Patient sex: F
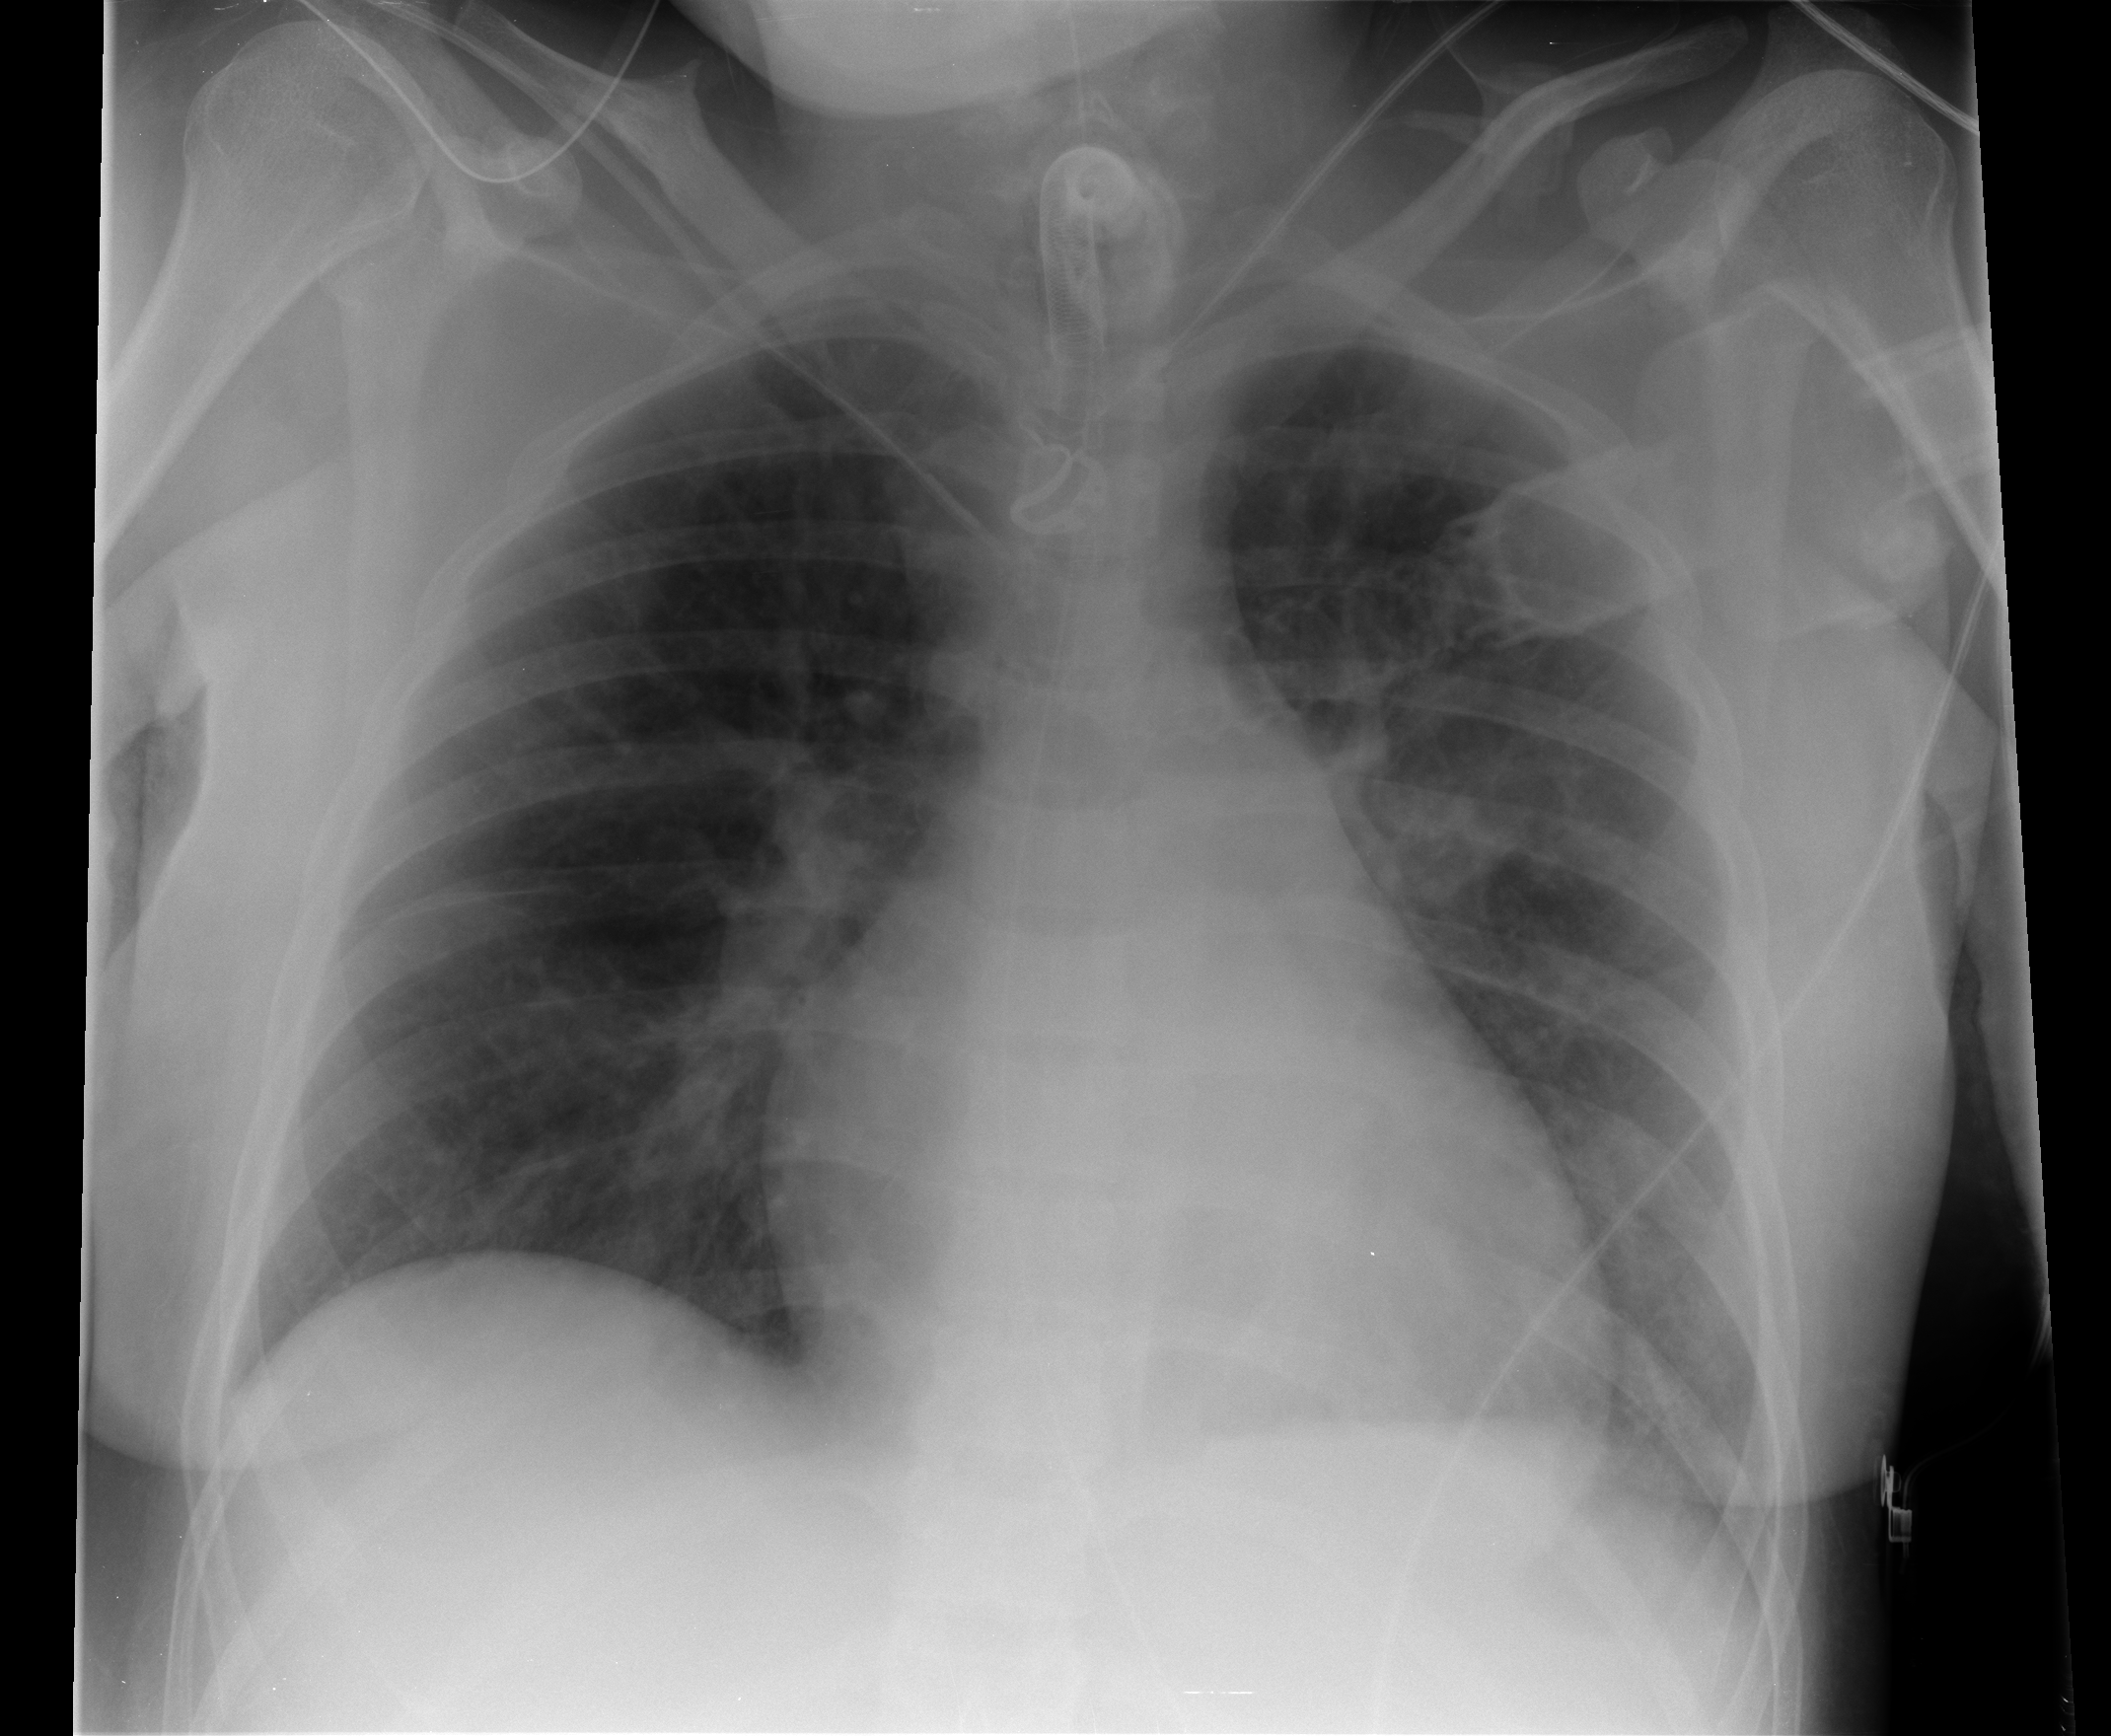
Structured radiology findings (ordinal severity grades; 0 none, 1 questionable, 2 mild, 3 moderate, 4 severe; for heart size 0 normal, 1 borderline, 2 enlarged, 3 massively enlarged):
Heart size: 2
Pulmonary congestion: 1
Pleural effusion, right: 0
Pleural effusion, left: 1
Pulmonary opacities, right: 0
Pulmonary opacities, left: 1
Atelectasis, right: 0
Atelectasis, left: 2